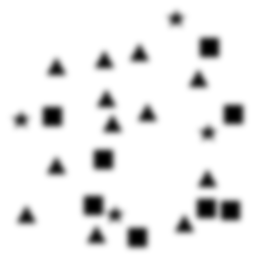
Squares: 8
Triangles: 12
Stars: 4
Total shapes: 24